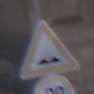
Verkehrszeichen: UnebeneFahrbahn
Zusatzzeichen unten: Geschwindigkeit20
Umgebung: Outdoor, Urban
Tageszeit: SunriseSunset
Wetter: PartlyCloudy
Licht: Natural
Jahreszeit: NotSpecified
Kontrast: LowContrast